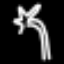
Label: palm tree